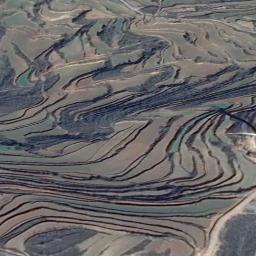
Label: terrace